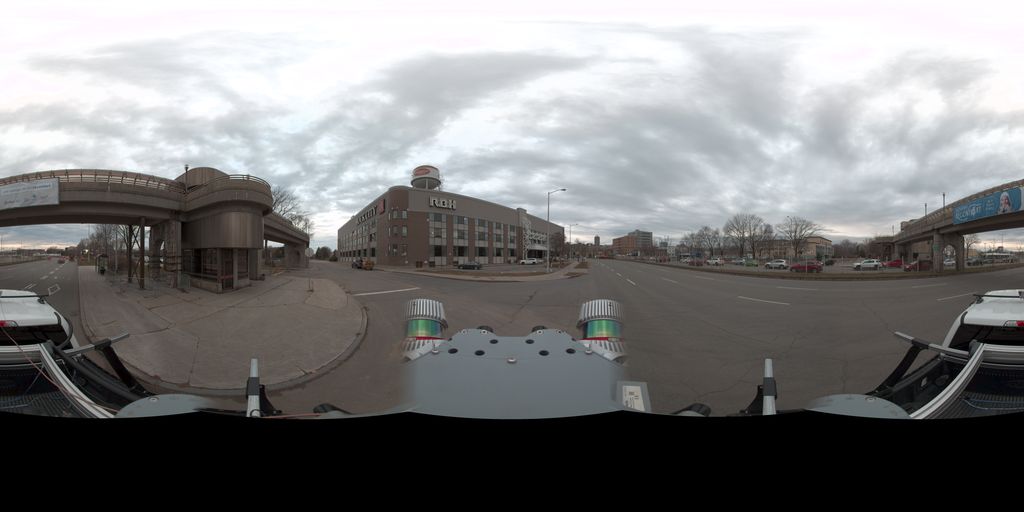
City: quebec_city